Question: I use dynamic values inside RMarkdown to insert numbers inside my documents. Often I need to print a number contained inside a data.frame. I would like to know what the most efficient way to do this is (I have tried tidyverse and 'which' with limited success). Below I have an example.
'''
df <- data.frame(
exclusion = c("Conference", "English"),
n = c(196, 310)
)
'''
In the document I would use some version of the backtick to get those numbers but I am having limited success.

If I use the following tidyverse code, it will return the column name "n" alongside the number "196" but I don't want the column name to be displayed.
'''
df %>% filter(exclusion=="Conference") %>% select(n)
'''
Below is an example of the code I would use in the RMD document.
'''
A total of 'r' articles were excluded with n='r df %>% filter(exclusion==Conference")' for conferences and n=____ for not being in English
'''
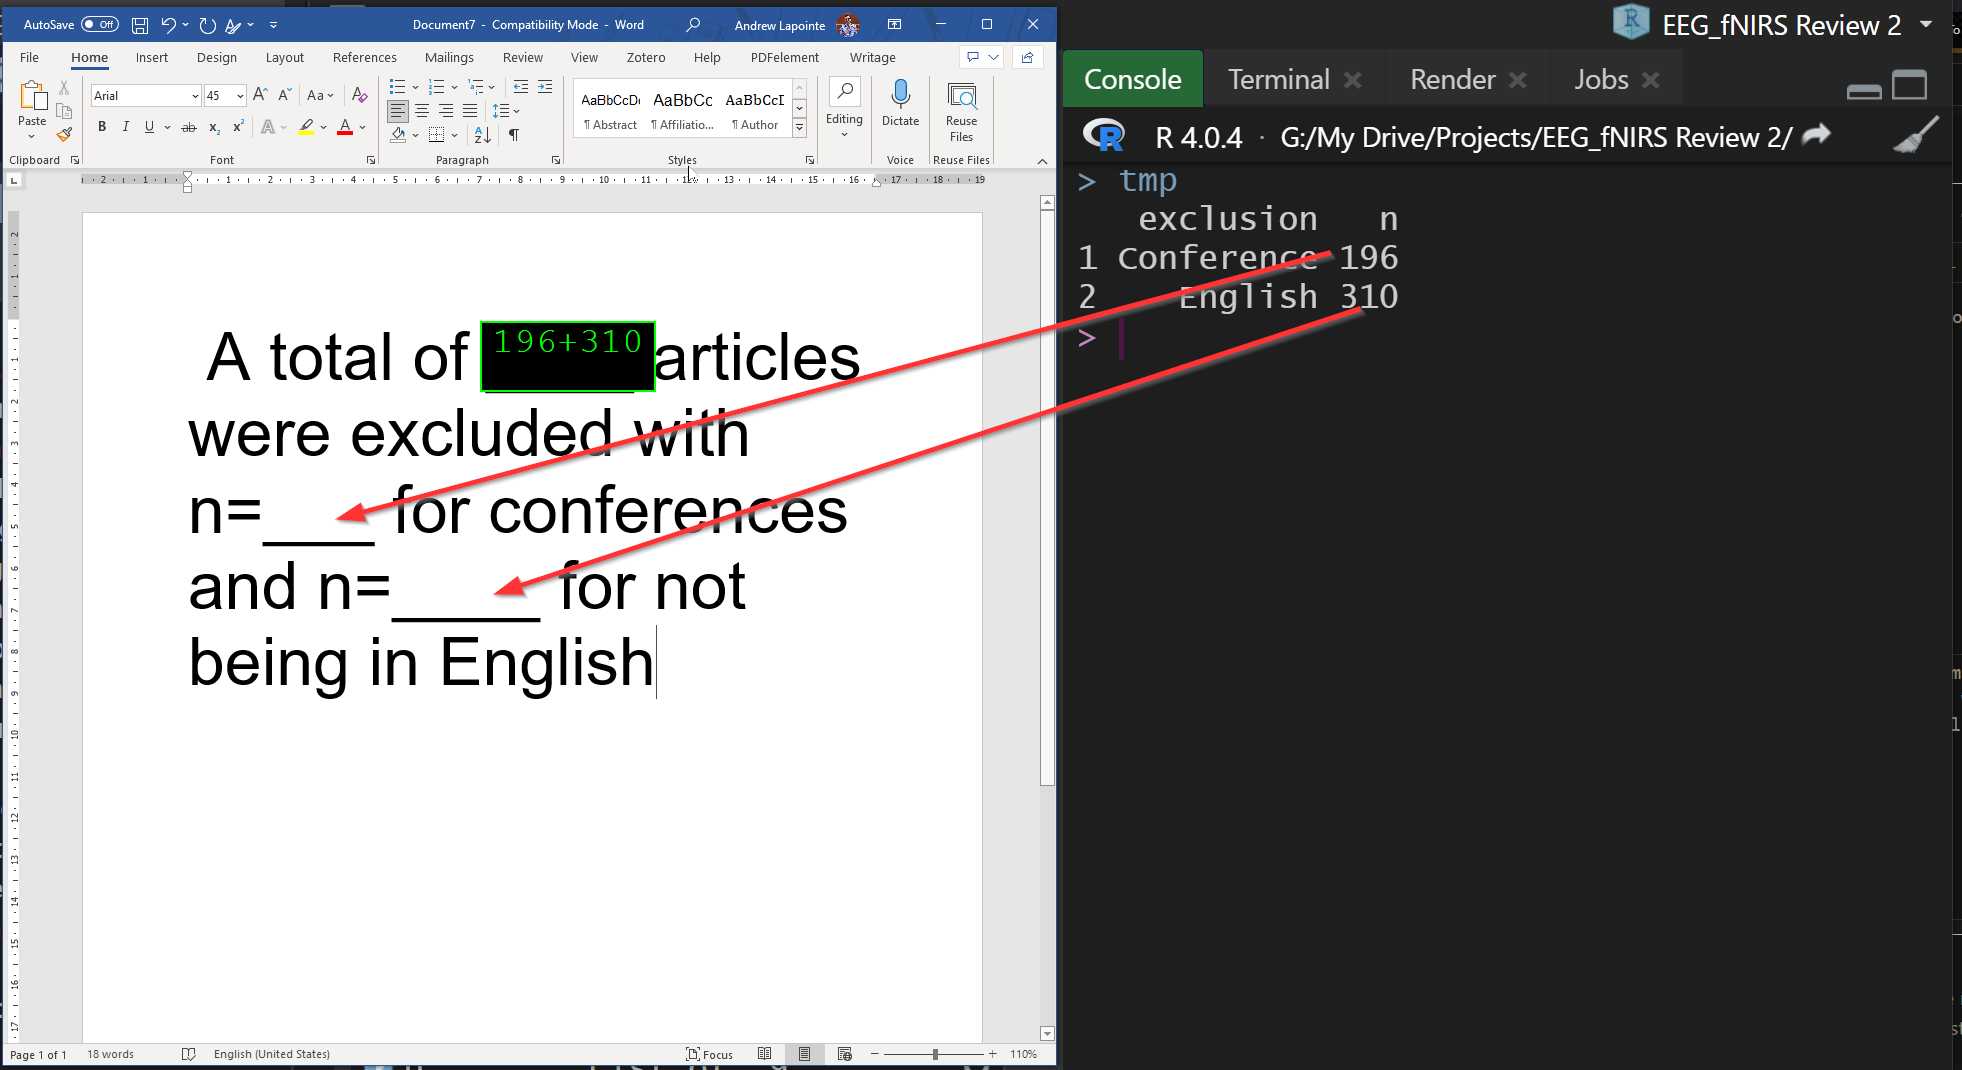
Answer: Instead of selecting, you need to 'pull'. And I think it would be neater to define a function for your case.
'''
---
title: ""
output: word_document
---
'''{r setup, include=FALSE}
knitr::opts_chunk$set(echo = TRUE)
'''
## R Markdown
'''{r include=FALSE}
library(dplyr, quietly = TRUE)
df <- data.frame(
exclusion = c("Conference", "English"),
n = c(196, 310)
)
pull_n <- function(x) df %>% filter(exclusion == x) %>% pull(n)
'''
A total of 'r pull_n("Conference") + pull_n("English")' articles were
excluded with n = 'r pull_n("Conference")' for conferences and
n = 'r pull_n("English")' for not being in English.
'''
---
<URL>
---